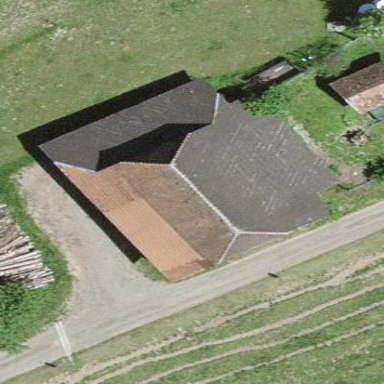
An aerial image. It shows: Rural barn.